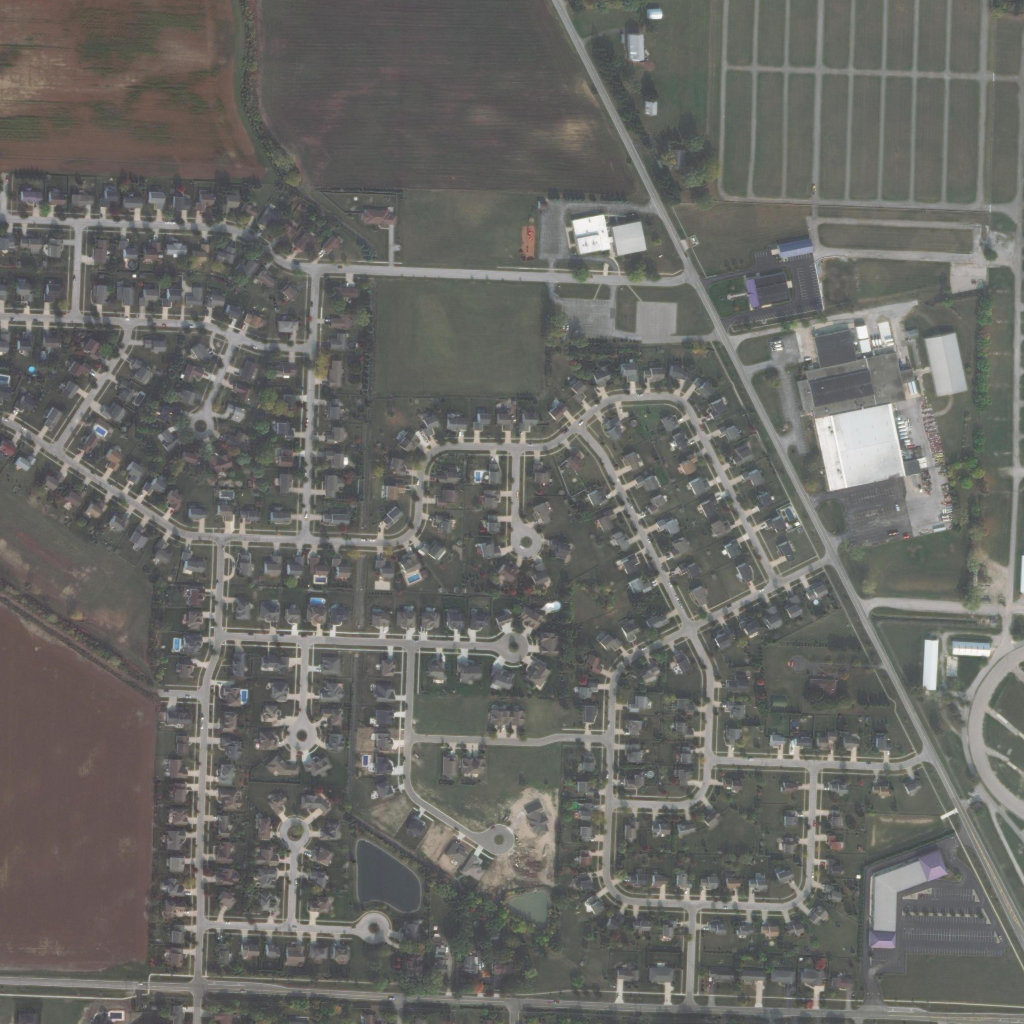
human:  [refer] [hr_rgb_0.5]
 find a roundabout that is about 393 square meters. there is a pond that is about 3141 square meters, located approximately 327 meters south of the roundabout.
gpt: <box>[[49, 51, 52, 54, 0]]</box>

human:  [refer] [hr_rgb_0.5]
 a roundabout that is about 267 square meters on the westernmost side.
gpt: <box>[[18, 40, 20, 42, 0]]</box>

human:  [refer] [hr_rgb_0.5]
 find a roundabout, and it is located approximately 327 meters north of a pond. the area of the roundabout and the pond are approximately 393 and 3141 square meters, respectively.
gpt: <box>[[49, 51, 52, 54, 0]]</box>